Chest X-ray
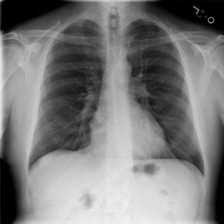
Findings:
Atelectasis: negative
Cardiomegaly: negative
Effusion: negative
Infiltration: negative
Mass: negative
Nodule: negative
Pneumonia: negative
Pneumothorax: negative
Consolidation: negative
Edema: negative
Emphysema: negative
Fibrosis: negative
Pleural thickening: negative
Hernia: negative